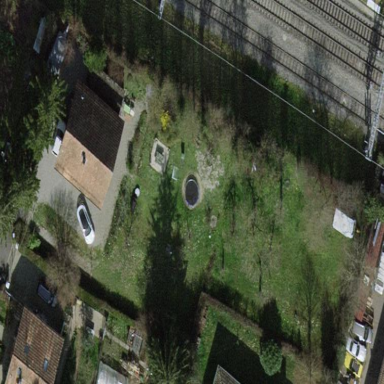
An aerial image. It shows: Garden enclosed by fence.